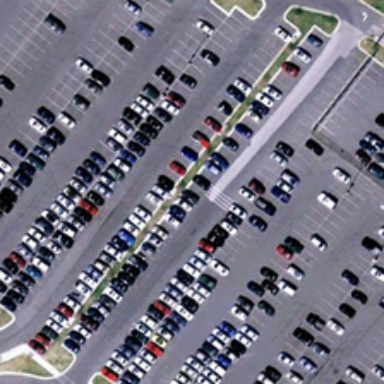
Many cars are parked in a large parking lot .